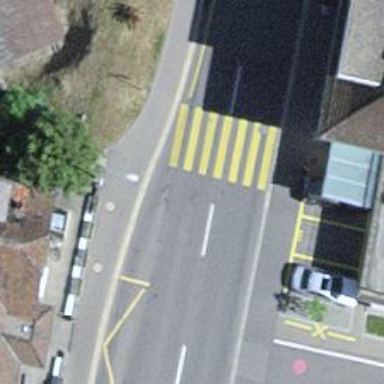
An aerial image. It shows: Zebra crossing on the road.